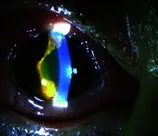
Findings from a 52-year-old woman presenting with visual deterioration in the right eye. (A) Slitlamp photograph showing conjunctival congestion and edema, anterior chamber reaction (keratic precipitates +, flare 2+, cell 1+), posterior synechia of the inferior part of the iris, and superior nasal part of the peripheral anterior chamber obliterated.
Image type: medical_photograph (oral_photograph)